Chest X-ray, AP view. Patient: 21 years old, sex M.
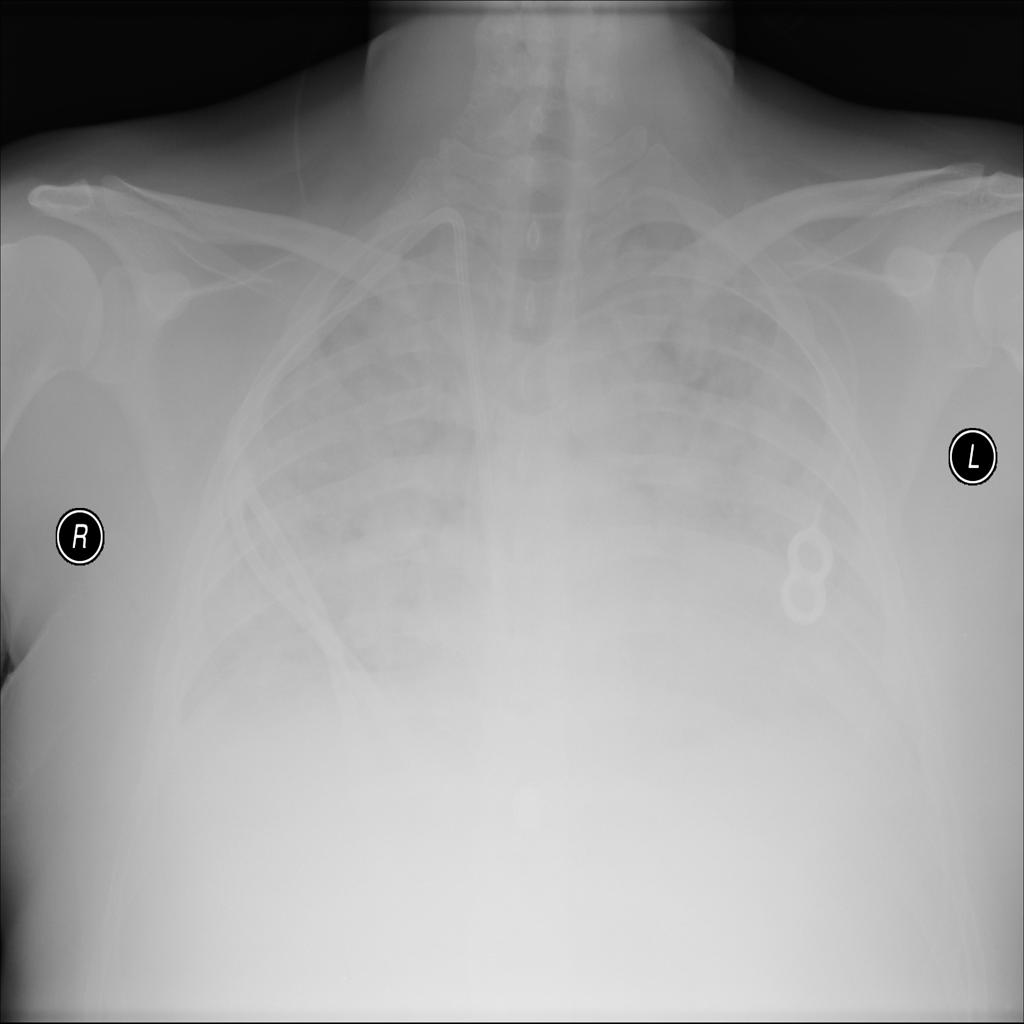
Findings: Edema, Infiltration